有一块直角三角形的板置于平面直角坐标系中，已知$AB=OB=1$，$AB\perp OB$，点$P\left(\dfrac{1}{2},\dfrac{1}{4}\right)$是三角形内一点，现在由于三角板中阴影部分受到损坏，为把损坏部分锯掉，可用经过点$P$的一条直线$MN$，将三角板锯成$\triangle AMN$，问：应该如何锯法，即直线$MN$斜率为多少时，可使三角板$\triangle AMN$的面积最大？}

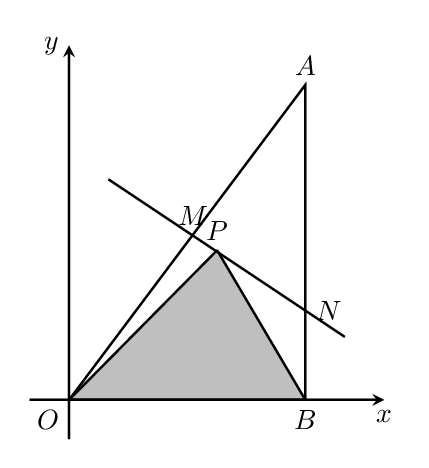
【解答】
\vspace{0.5cm}
\noindent\textbf{【答案】$k=-\dfrac{1}{2}$，$S_{\max}=\dfrac{1}{3}$}

\vspace{0.5cm}
\noindent\textbf{【分析】由已知及直线的斜截式方程求$M$、$N$坐标，再由三角形面积公式写出$\triangle AMN$的面积$S$，并指出$k$的取值范围；由面积$S$的解析式构造函数，并研究函数的单调性，进而求$S$的最值．}

\vspace{0.5cm}
\noindent\textbf{【详解】依题意，直线$MN$过点$P\left(\dfrac{1}{2},\dfrac{1}{4}\right)$且斜率存在，则$MN$的方程为$y-\dfrac{1}{4}=k\left(x-\dfrac{1}{2}\right)$，}
\noindent\textbf{$AB\perp OB$，$|AB|=|OB|=1$，}
\noindent\textbf{$\therefore$直线$OA$的方程为$y=x$，直线$AB$的方程为$x=1$，}
\noindent\textbf{由$\begin{cases}y-\dfrac{1}{4}=k\left(x-\dfrac{1}{2}\right)\\y=x\end{cases}$知：$M\left(\dfrac{2k-1}{4(k-1)},\dfrac{2k-1}{4(k-1)}\right)$且$\dfrac{2k-1}{4(k-1)}\geq0$，可得$k>1$或$k\leq\dfrac{1}{2}$，}
\noindent\textbf{由$\begin{cases}y-\dfrac{1}{4}=k\left(x-\dfrac{1}{2}\right)\\x=1\end{cases}$知：$N\left(1,\dfrac{2k+1}{4}\right)$且$\dfrac{2k+1}{4}\geq0$，可得$k\leq-\dfrac{1}{2}$，}
\noindent\textbf{$\therefore -\dfrac{1}{2}\leq k\leq\dfrac{1}{2}$，故$M\left(\dfrac{2k-1}{4(k-1)},\dfrac{2k-1}{4(k-1)}\right)$，$N\left(1,\dfrac{2k+1}{4}\right)$，}
\noindent\textbf{$S_{\triangle AMN}=\dfrac{1}{2}|AN|h=\dfrac{1}{2}\left(1-\dfrac{2k+1}{4}\right)\left[1-\dfrac{2k-1}{4(k-1)}\right]=\dfrac{1}{32}\left[4(1-k)+\dfrac{1}{1-k}+4\right]$，}
\noindent\textbf{$\therefore S_{\triangle AMN}=\dfrac{1}{32}\left[4(1-k)+\dfrac{1}{1-k}+4\right]$，且$-\dfrac{1}{2}\leq k\leq\dfrac{1}{2}$．}
\noindent\textbf{设$t=1-k\in\left[\dfrac{1}{2},\dfrac{3}{2}\right]$，$f(t)=4t+\dfrac{1}{t}$，}
\noindent\textbf{当$\dfrac{1}{2}\leq t_1<t_2\leq\dfrac{3}{2}$时，$f(t_1)-f(t_2)=\left(4t_1+\dfrac{1}{t_1}\right)-\left(4t_2+\dfrac{1}{t_2}\right)=\dfrac{(t_1-t_2)(4t_1t_2-1)}{t_1t_2}$，}
\noindent\textbf{$\because\dfrac{1}{2}\leq t_1<t_2\leq\dfrac{3}{2}$，}
\noindent\textbf{$\therefore t_1t_2>0$，$t_1-t_2<0$，$4t_1t_2>0$，则$f(t_1)-f(t_2)<0$，即$f(t_1)<f(t_2)$，}
\noindent\textbf{$\therefore f(t)$在$\left[\dfrac{1}{2},\dfrac{3}{2}\right]$是增函数，}
\noindent\textbf{$\therefore$当$t=\dfrac{3}{2}$时，$f(t)=\dfrac{20}{3}$，即$k=-\dfrac{1}{2}$时，$S_{\max}=\dfrac{1}{32}\left(\dfrac{20}{3}+4\right)=\dfrac{1}{3}$．}

\vspace{0.5cm}
\noindent\textbf{【点睛】关键点点睛：应用直线的斜截式方程及三角形面积公式写出面积$S$及$k$的范围，利用函数的单调性求$S$的最值.}